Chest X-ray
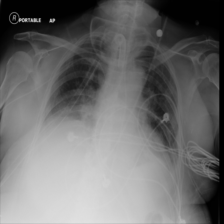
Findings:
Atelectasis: negative
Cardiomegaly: negative
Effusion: negative
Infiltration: positive
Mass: negative
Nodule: negative
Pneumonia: negative
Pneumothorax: negative
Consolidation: negative
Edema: negative
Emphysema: negative
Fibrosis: negative
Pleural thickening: negative
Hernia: negative